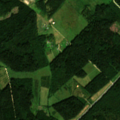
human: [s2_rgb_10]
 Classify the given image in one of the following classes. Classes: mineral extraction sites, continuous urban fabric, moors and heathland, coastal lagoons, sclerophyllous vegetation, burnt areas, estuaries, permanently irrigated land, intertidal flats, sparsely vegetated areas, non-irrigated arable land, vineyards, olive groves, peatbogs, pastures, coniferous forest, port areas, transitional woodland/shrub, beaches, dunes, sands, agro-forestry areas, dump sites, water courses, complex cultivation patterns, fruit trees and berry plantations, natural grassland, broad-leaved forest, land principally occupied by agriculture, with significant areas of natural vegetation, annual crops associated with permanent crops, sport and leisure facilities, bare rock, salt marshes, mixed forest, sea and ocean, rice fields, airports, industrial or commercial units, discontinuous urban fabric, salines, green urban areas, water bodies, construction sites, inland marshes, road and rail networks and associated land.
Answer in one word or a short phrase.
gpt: complex cultivation patterns, coniferous forest, mixed forest, transitional woodland/shrub